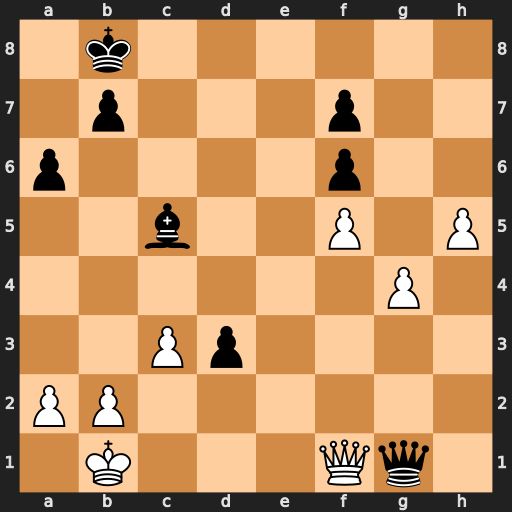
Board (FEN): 1k6/1p3p2/p4p2/2b2P1P/6P1/2Pp4/PP6/1K3Qq1
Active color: w
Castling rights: -
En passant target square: -
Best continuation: Qxg1 Bxg1 h6